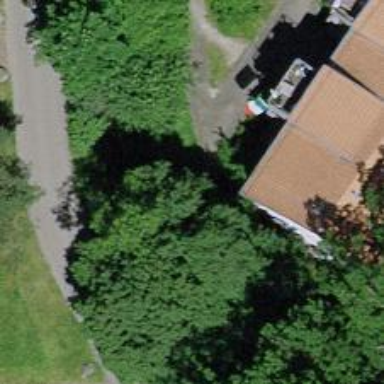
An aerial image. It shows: Footway on bridge.